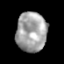
Tissue: prostate
Cell type: T cells
Senescence score: 0.2886
Nuclear area (px): 1187
Mean DAPI intensity: 162.868